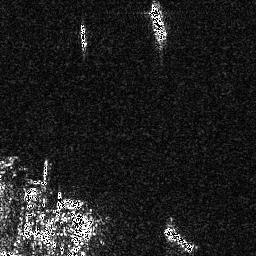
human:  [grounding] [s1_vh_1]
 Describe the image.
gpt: In the satellite image, there is  <ref>1 medium ship </ref> <box>[[63, 87, 75, 98, 0]]</box> located at bottom,  <ref>1 small ship </ref> <box>[[30, 8, 33, 20, 0]]</box> located at top,  <ref>1 medium ship </ref> <box>[[57, 0, 66, 15, 0]]</box> located at top.